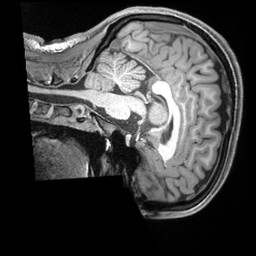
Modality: T1w
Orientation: sagittal
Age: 25
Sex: female
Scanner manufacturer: siemens
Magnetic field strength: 3 T
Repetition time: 2.4 s
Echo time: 0.00226 s